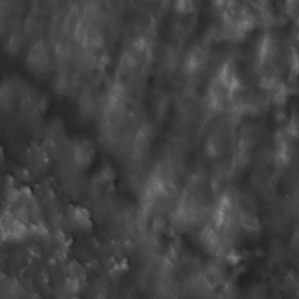
Label: non_frost